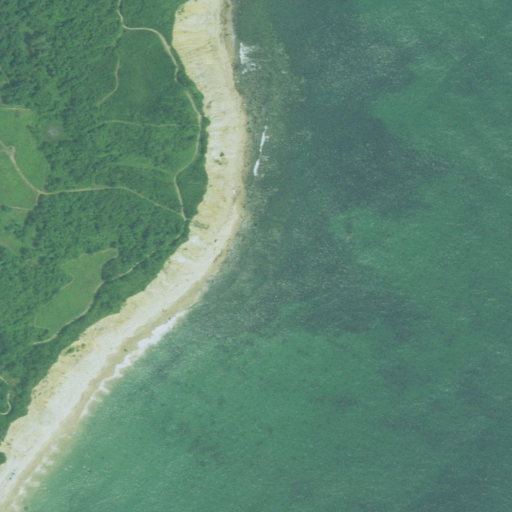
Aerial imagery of cape in Rhode Island named Balls Point containing open water, barren land, deciduous forest, mixed forest, and grassland